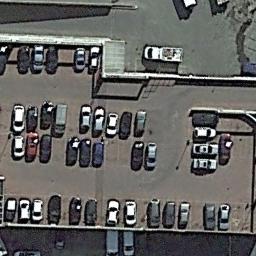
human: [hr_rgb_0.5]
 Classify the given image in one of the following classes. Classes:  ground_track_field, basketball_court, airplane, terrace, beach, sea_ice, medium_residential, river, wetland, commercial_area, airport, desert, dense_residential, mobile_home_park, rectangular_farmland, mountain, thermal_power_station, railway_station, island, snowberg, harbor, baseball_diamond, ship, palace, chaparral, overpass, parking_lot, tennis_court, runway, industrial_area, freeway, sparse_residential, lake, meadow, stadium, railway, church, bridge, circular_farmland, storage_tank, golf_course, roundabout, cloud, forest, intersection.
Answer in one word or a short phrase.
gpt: parking_lot